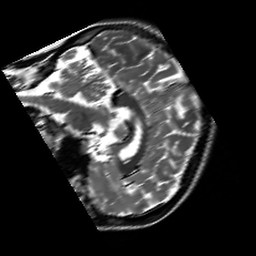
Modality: T2w
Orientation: sagittal
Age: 27
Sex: female
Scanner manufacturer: siemens
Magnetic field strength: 3 T
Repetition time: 7 s
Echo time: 0.09 s